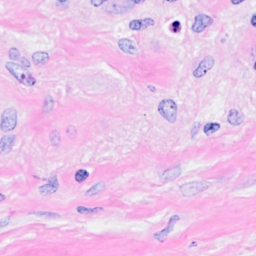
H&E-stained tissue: Breast